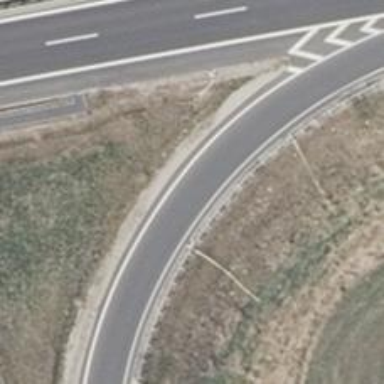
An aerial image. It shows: Asphalt motorway link.